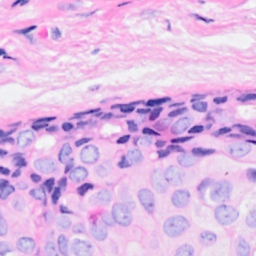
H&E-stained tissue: Breast